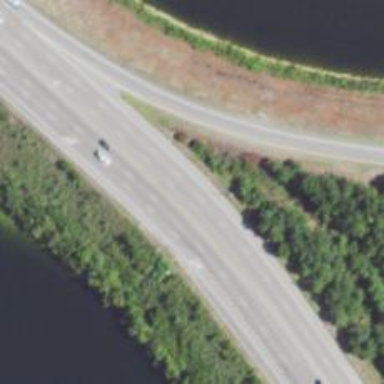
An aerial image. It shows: This image shows trunk highway that functions as expressway.